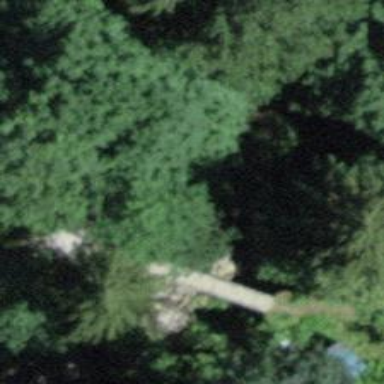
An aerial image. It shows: Footway on bridge.